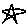
Label: star